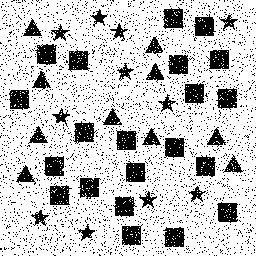
Squares: 21
Triangles: 10
Stars: 11
Total shapes: 42